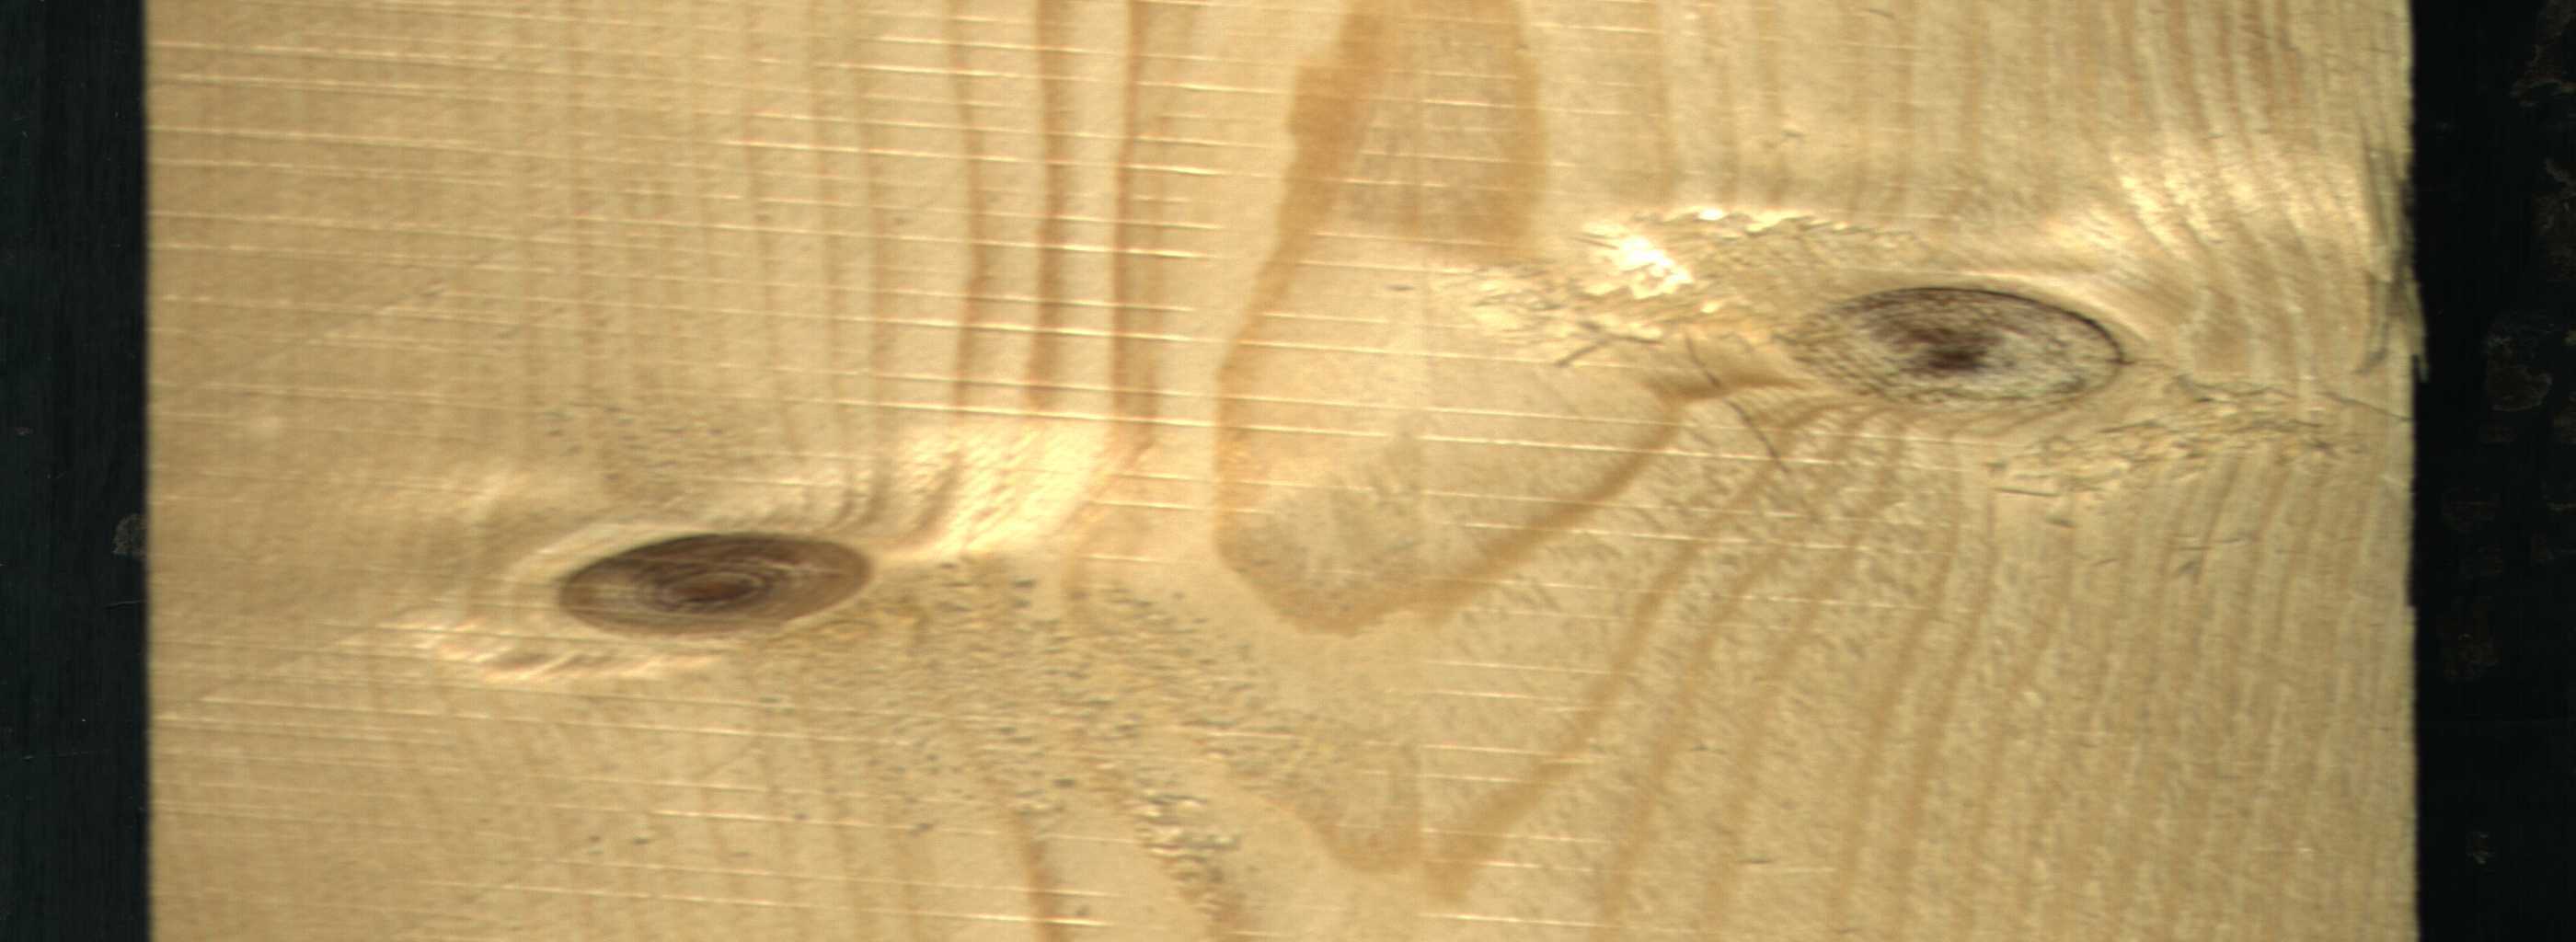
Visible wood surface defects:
Live_Knot
Live_Knot